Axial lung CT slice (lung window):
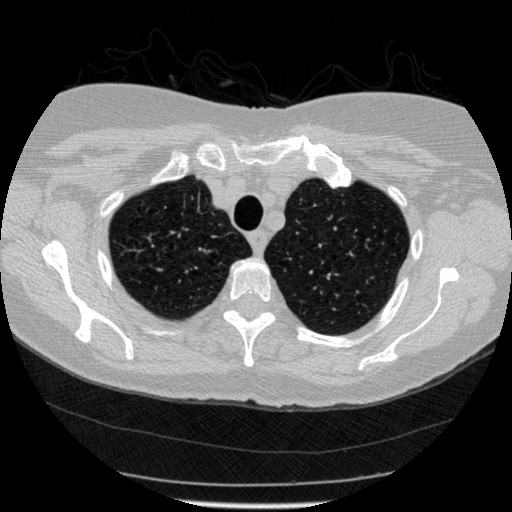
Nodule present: no